Question: I know the general LCS problem and algorithm.
It's like this:
'''
LCS(Xi, Yj) = [0 (i = 0 or j = 0)
or LCS(Xi-1, Yj-1) + 1 (xi = yj)
or max(LCS(Xi, Yj-1), LCS(Xi-1, Yj)) (xi != yj)]
'''
But what if we add a gap condition?
For example:
'''
String A is cttauaucagu
String B is cautauatcgu
if no gap condition
lcs = cauauagu
if gap = 1 (lcs gap is under 1)
lcs = auaua
if gap = 0 (lcs gap is under 0)
lcs = taua
'''
Visual representation:

How do I solve this?
How do I make the DP Table?
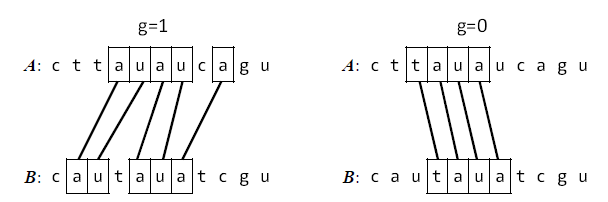
Answer: The solution in this case is not much different. You will have to add another 2 parameters to the dp - the index of the last element included in the common subesequence from both strings. Then on each step of the dp only search for equal elements between the_last_included_element in the given string and the_last_included_elemement + gap + 1.